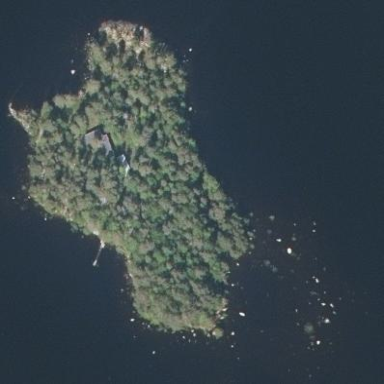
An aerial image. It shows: Islet covered in needle-leaved woodland.